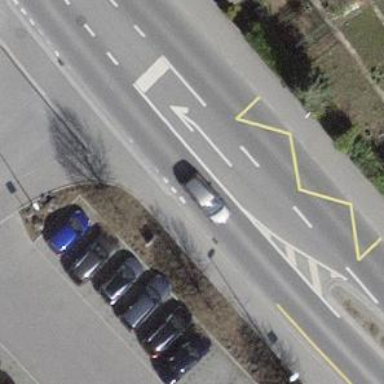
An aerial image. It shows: Asphalt road with primary classification. The road has separate sidewalks on both sides.